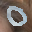
Label: 0